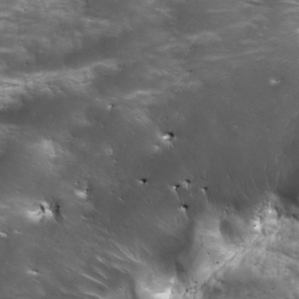
Label: non_frost